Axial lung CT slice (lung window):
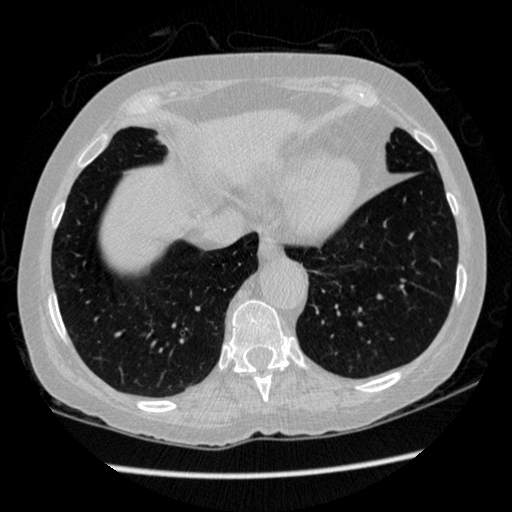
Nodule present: no